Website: apple-inc
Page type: payment
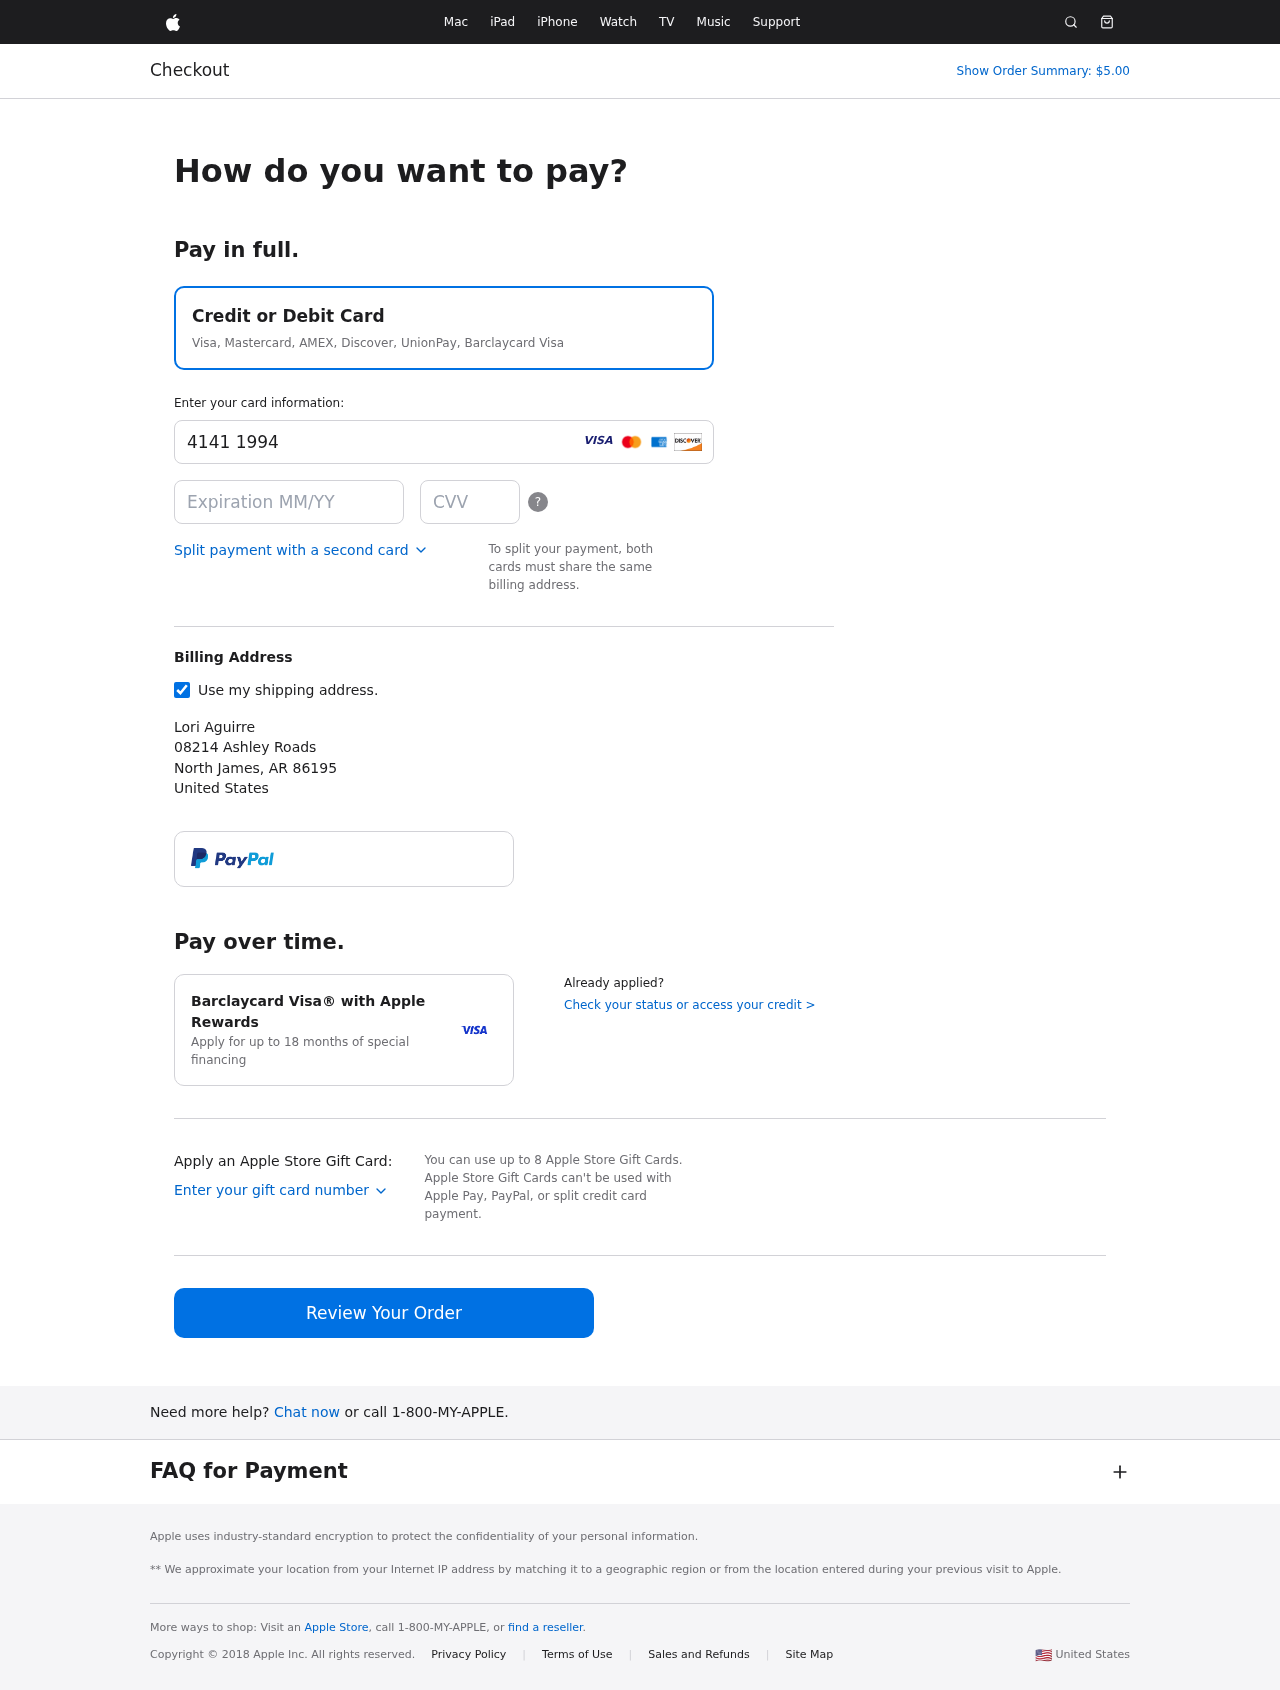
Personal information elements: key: PII_CARD_CVV
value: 281
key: PII_CARD_EXPIRY
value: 03/28
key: PII_CARD_NUMBER
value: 4141 1994 8271 4369
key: PII_CITY
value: North James
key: PII_COUNTRY
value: United States
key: PII_FULLNAME
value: Lori Aguirre
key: PII_POSTCODE
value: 86195
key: PII_STATE_ABBR
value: AR
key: PII_STREET
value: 08214 Ashley Roads
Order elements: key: ORDER_TOTAL
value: Show Order Summary: $5.00